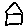
Label: house